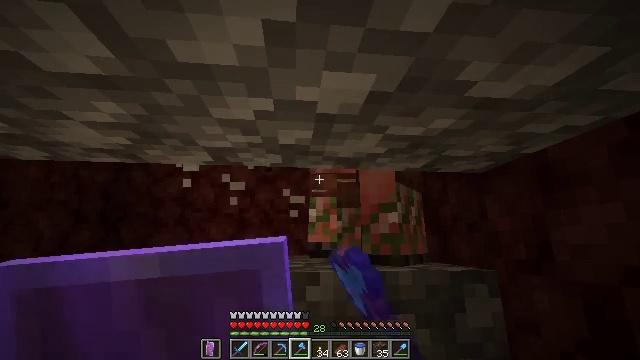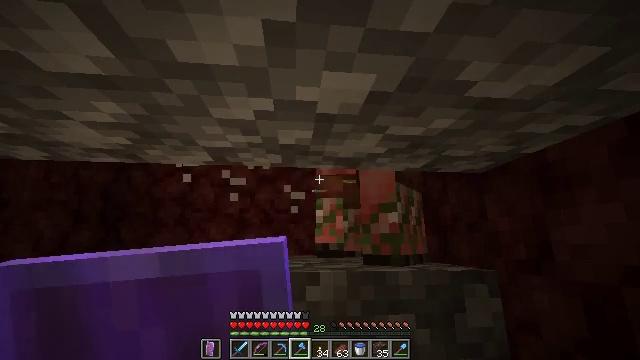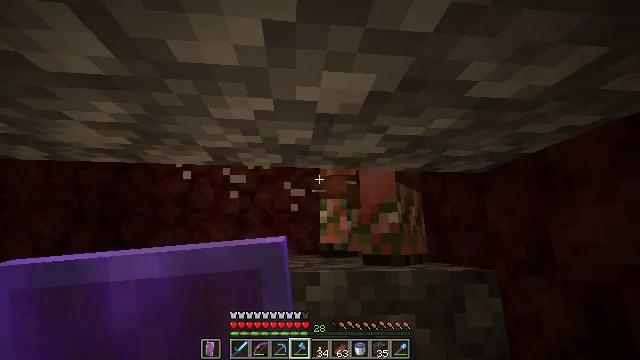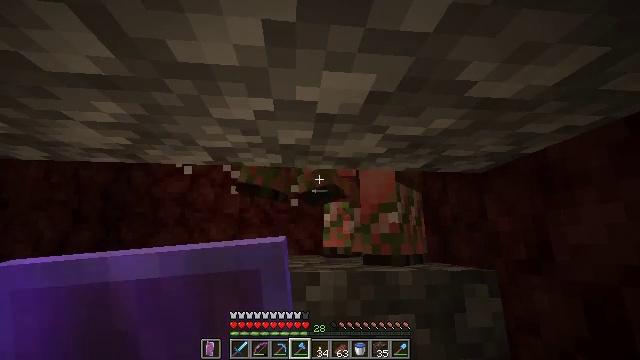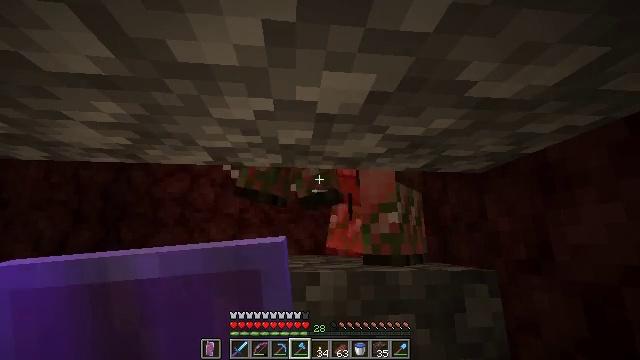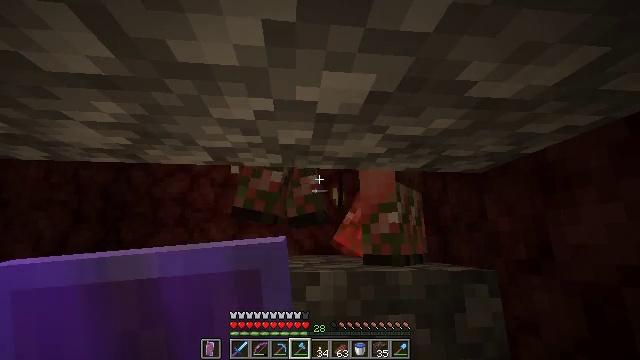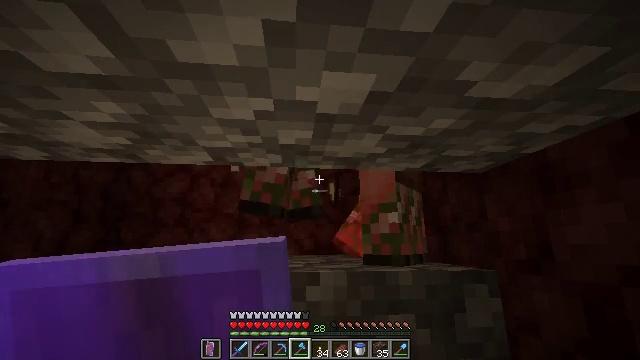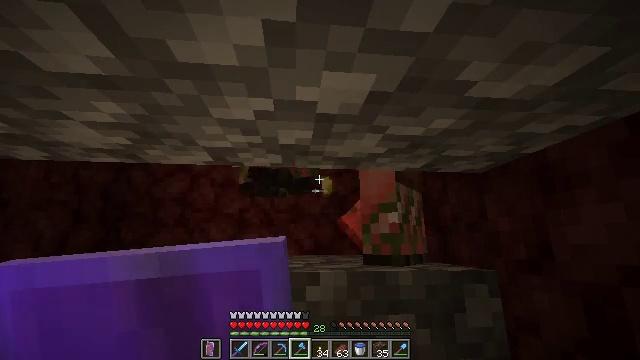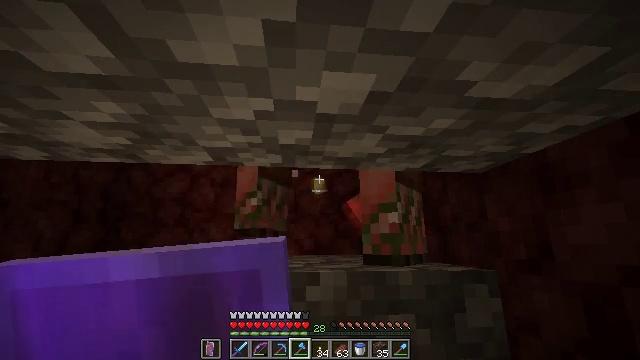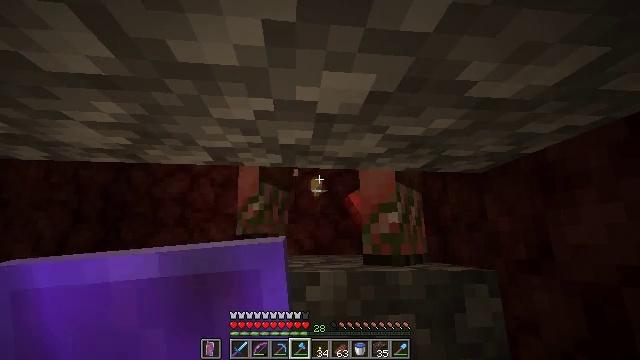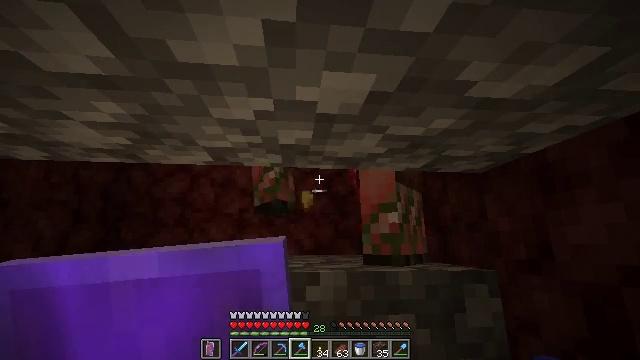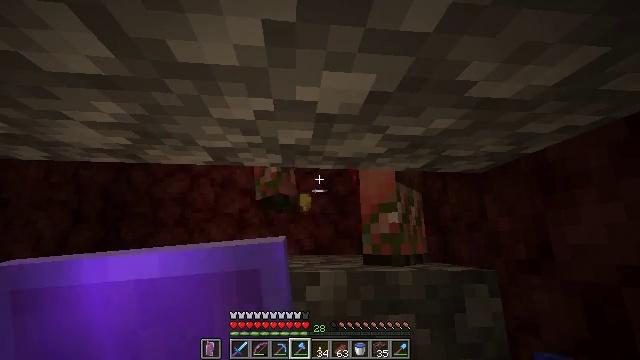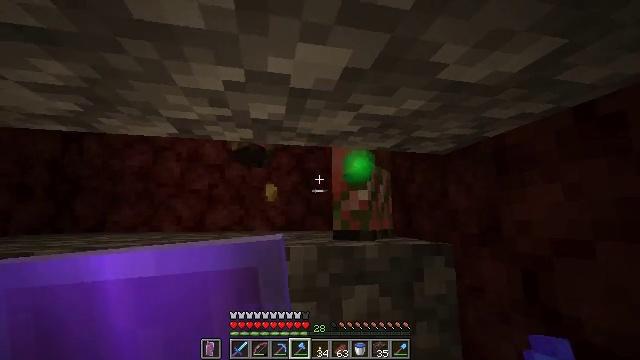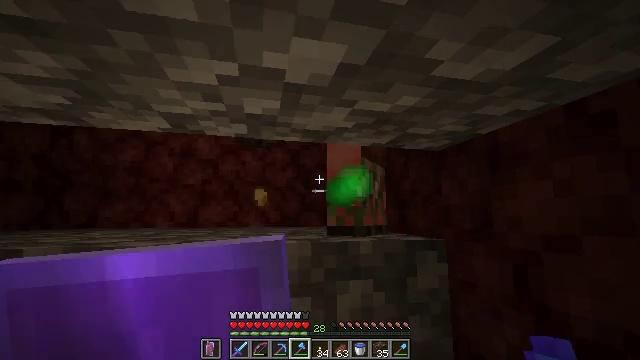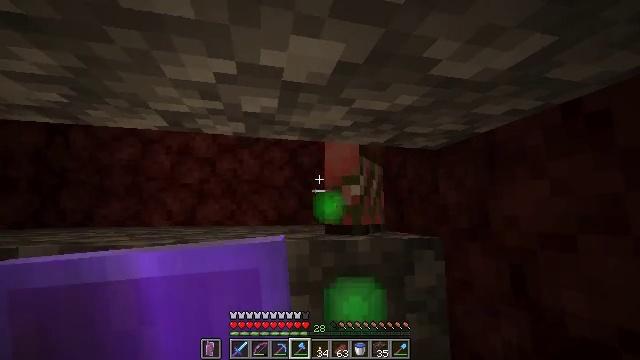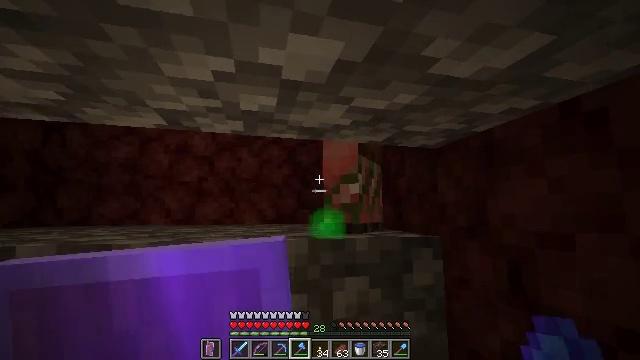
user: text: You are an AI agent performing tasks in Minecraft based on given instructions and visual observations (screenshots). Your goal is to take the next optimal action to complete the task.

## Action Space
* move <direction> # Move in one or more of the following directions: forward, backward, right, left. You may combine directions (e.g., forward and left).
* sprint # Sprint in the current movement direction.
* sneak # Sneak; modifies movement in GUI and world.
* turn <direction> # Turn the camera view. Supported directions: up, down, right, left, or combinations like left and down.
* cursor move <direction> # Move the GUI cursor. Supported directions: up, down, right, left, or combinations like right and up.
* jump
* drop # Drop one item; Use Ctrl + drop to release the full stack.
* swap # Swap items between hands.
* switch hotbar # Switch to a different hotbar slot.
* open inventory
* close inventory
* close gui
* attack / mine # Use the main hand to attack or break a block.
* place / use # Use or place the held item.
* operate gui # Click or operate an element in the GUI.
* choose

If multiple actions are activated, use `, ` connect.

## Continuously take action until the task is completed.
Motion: motion action
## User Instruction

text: Face a hostile mob.
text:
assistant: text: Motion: attack / mine
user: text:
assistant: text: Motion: no_op
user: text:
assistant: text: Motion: no_op
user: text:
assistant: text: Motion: no_op
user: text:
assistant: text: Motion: no_op
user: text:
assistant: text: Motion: no_op
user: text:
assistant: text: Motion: no_op
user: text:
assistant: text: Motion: no_op
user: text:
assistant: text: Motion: no_op
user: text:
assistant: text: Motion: no_op
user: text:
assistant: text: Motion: no_op
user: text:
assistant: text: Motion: turn right and down
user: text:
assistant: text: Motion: turn right
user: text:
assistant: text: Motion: no_op
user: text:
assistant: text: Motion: no_op
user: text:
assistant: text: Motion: turn right
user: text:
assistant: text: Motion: turn right and down
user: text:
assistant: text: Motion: no_op
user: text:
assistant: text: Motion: no_op
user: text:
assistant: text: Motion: no_op
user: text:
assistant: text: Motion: no_op
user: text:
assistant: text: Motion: turn right
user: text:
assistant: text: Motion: turn right
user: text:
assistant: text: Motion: no_op
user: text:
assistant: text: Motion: no_op
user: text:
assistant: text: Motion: no_op
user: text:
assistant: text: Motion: attack / mine
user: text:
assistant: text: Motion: attack / mine
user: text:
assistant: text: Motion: no_op
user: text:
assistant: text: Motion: no_op